Field crop: tomato
Growth stage: 1
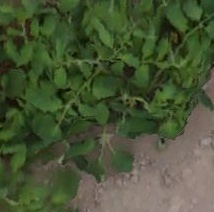
Species: tomato